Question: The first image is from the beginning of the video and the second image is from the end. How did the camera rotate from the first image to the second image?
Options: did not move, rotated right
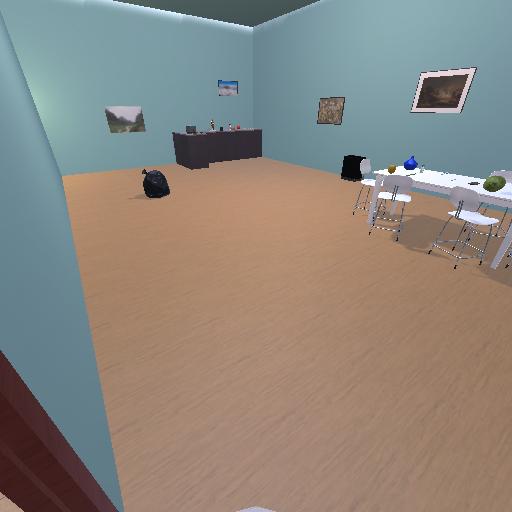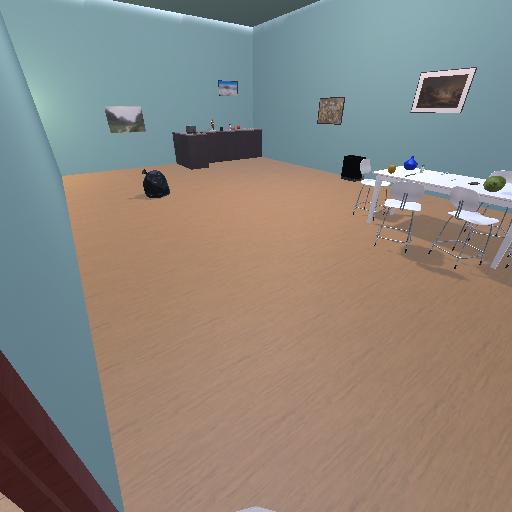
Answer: did not move